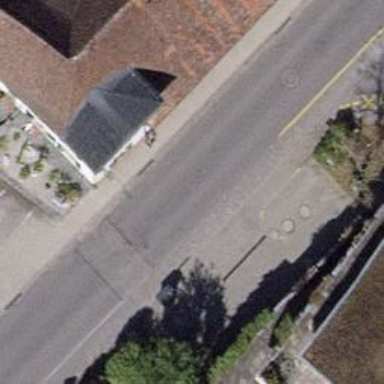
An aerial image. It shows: Bus stop with platform for public transport.